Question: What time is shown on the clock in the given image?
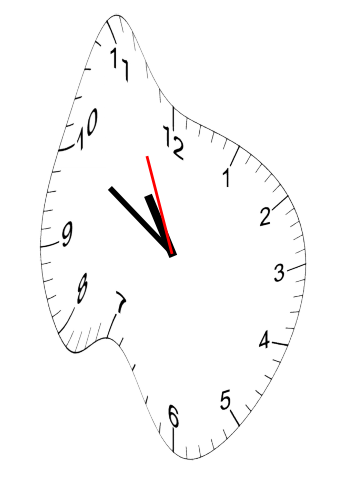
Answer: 10:49:56